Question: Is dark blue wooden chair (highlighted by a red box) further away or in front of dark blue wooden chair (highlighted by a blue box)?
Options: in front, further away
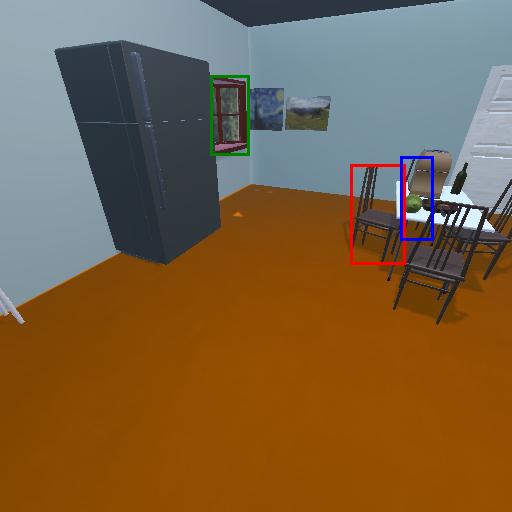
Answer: in front